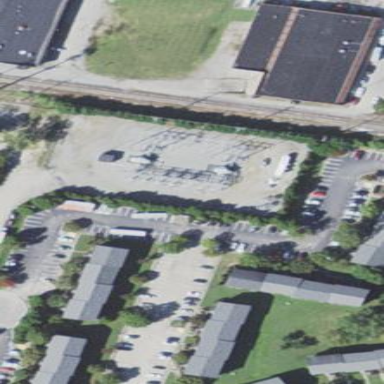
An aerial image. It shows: Distribution power substation secured by fence.